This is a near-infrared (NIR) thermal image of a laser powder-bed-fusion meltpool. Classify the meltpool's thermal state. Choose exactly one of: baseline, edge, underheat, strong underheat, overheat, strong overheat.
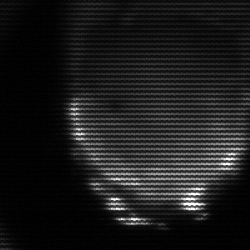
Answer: edge